Interaction volume radius: 10 \u00c5
Interaction volume height: 45 \u00c5
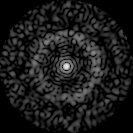
Disorder parameter: 0.8309